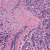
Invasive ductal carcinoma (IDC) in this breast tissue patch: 1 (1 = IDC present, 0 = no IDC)